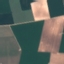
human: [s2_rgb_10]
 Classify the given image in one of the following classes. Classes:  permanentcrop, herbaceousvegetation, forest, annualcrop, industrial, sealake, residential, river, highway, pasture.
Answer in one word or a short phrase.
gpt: AnnualCrop